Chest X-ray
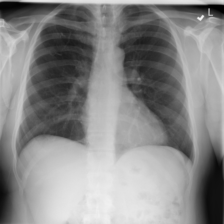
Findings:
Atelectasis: negative
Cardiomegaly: negative
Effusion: negative
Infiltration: negative
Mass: negative
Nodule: negative
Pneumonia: negative
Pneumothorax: negative
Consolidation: negative
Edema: negative
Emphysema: negative
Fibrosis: negative
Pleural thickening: negative
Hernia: negative